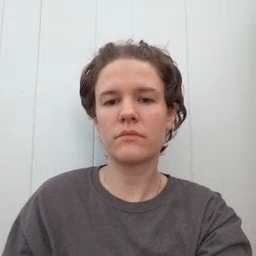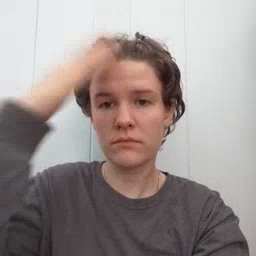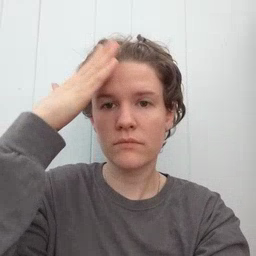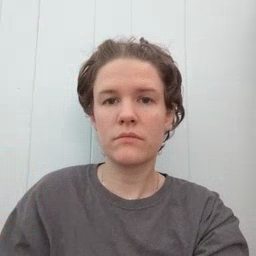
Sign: hat